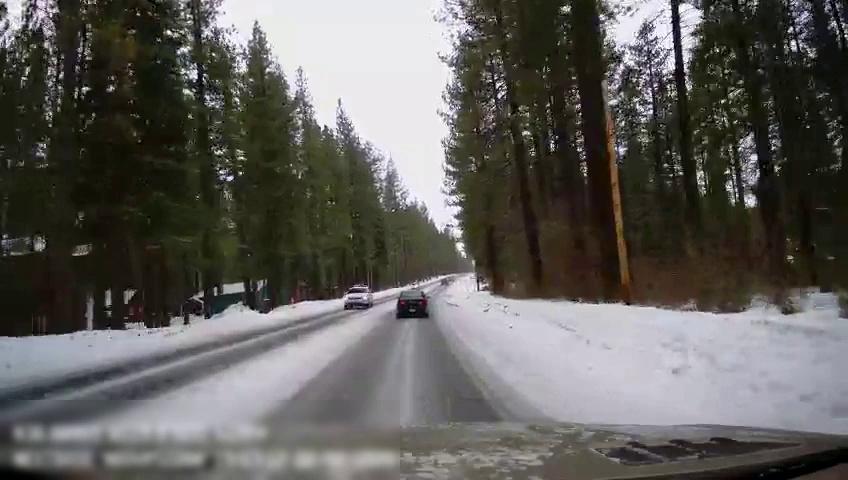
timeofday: Day
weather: Snowy
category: Drivable Space
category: Vehicles | SUV
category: Vehicles | Car
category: Lanes | Current Lane